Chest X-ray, AP view. Patient: 30 years old, sex F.
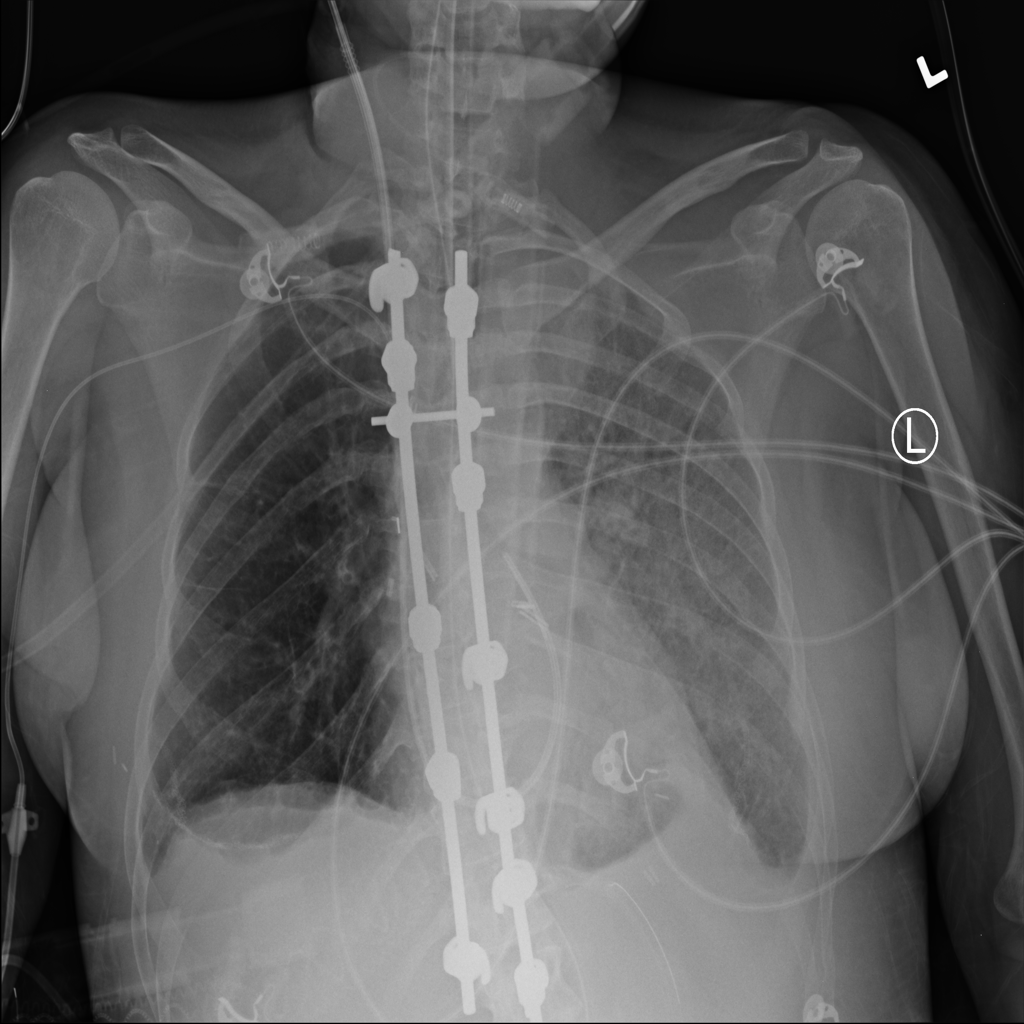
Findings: No Finding